Question: When adding 'DateTime' values to an 'Area' series, the labels are repeated as shown below. How do you avoid this weirdness?

Should be "31/12/2012" and "01/01/2013".
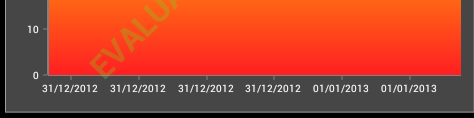
Answer: You should set a DateTime increment for the bottom axis as explained in tutorial 4:
'''
tChart1.getAxes().getBottom().setIncrement(Utils.getDateTimeStep(DateTimeStep.ONEDAY));
'''
Tutorials can be found in the so called folder included with TeeChart files.